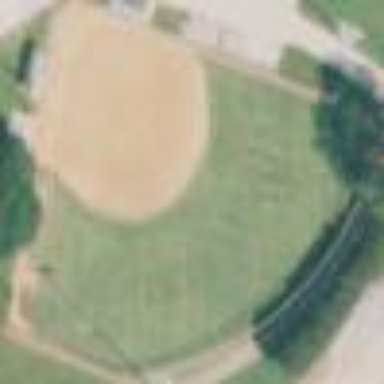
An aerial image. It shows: Baseball pitch for leisure land.